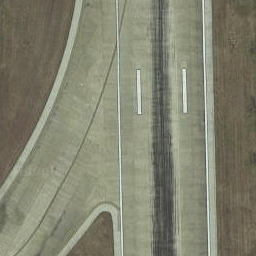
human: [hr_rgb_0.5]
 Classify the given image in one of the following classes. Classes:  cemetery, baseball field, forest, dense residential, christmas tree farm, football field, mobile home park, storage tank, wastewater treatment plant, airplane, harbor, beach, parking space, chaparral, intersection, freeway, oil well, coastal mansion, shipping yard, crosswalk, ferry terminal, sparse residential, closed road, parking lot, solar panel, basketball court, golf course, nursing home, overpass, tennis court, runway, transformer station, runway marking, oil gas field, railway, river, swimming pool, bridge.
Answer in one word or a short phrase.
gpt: runway